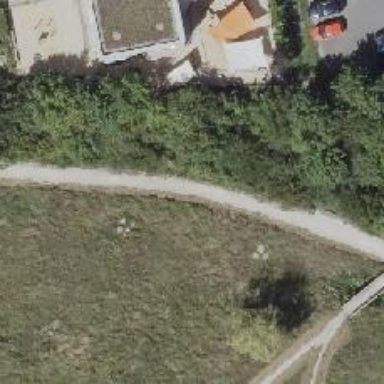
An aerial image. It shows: Compacted footway.